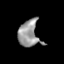
Tissue: skin
Cell type: Epithelial cells
Senescence score: 0.2736
Nuclear area (px): 538
Mean DAPI intensity: 151.245